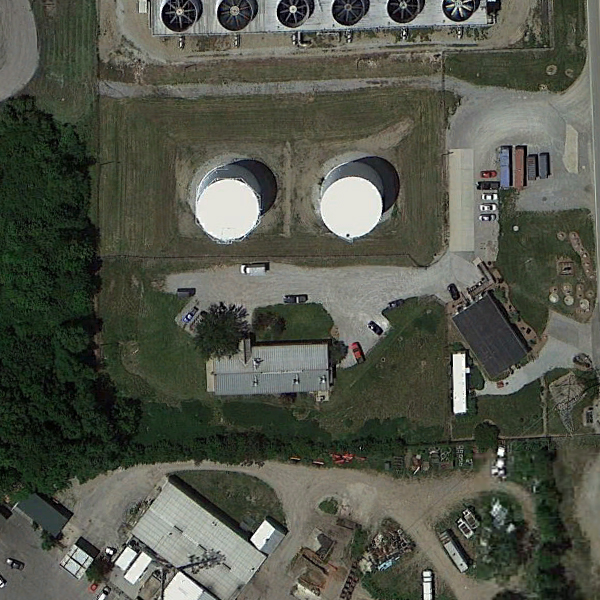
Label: StorageTanks